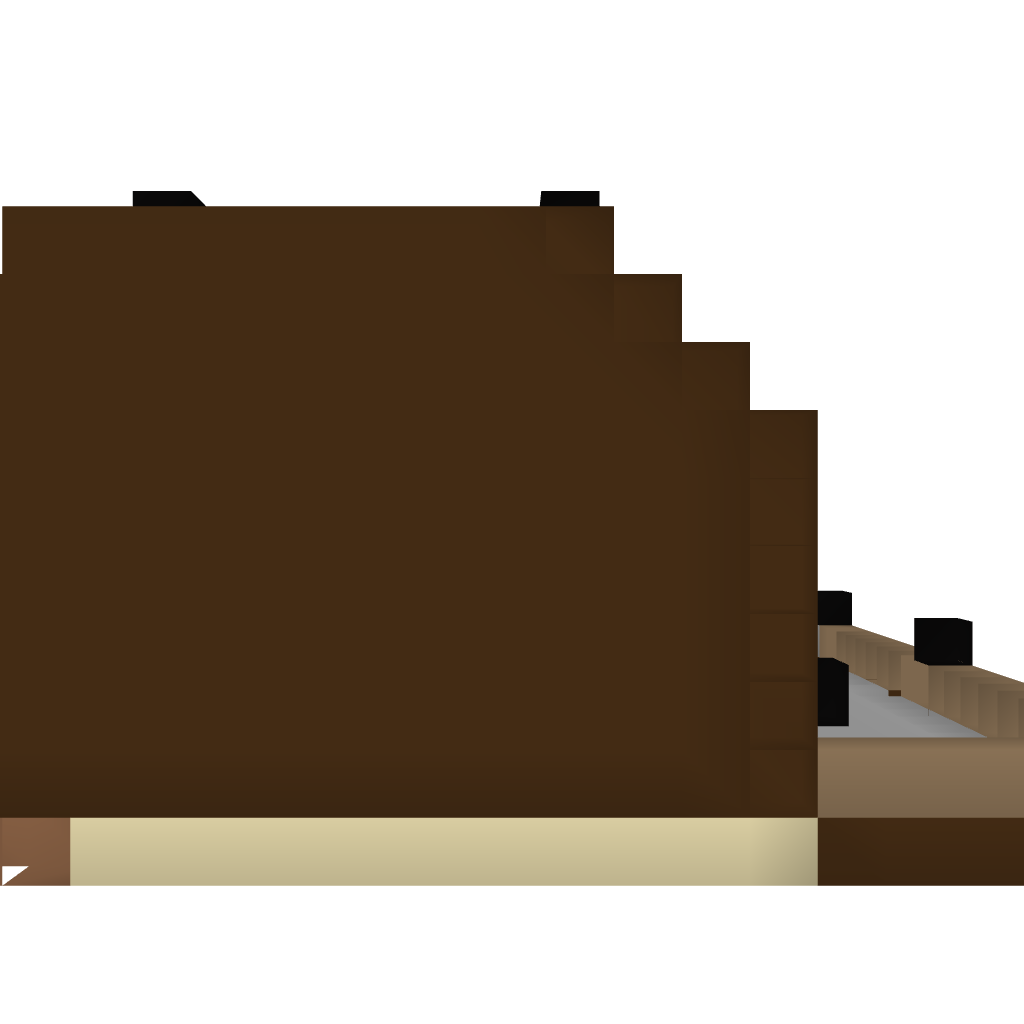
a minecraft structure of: medium horse stable